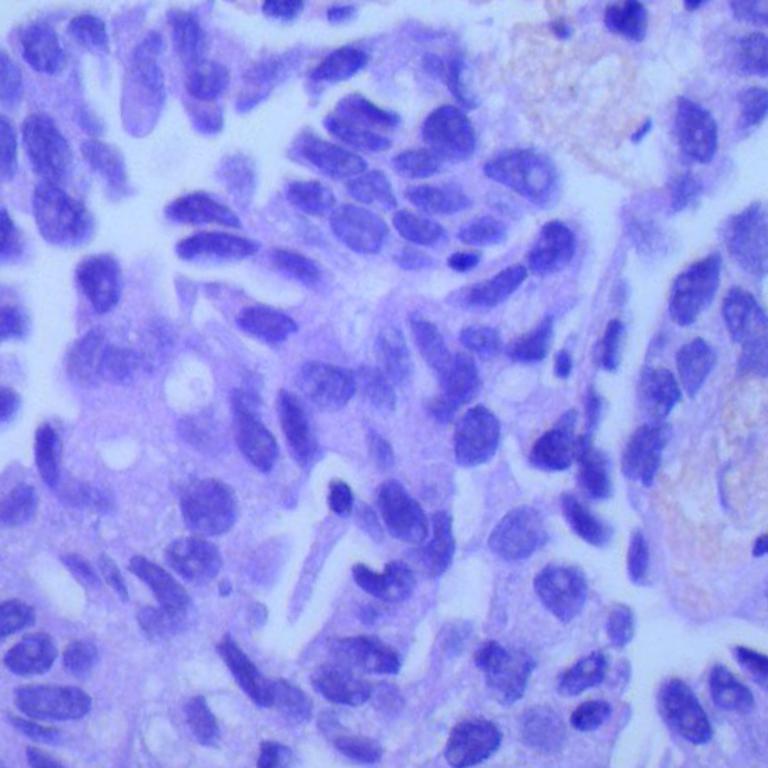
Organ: lung
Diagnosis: adenocarcinomas